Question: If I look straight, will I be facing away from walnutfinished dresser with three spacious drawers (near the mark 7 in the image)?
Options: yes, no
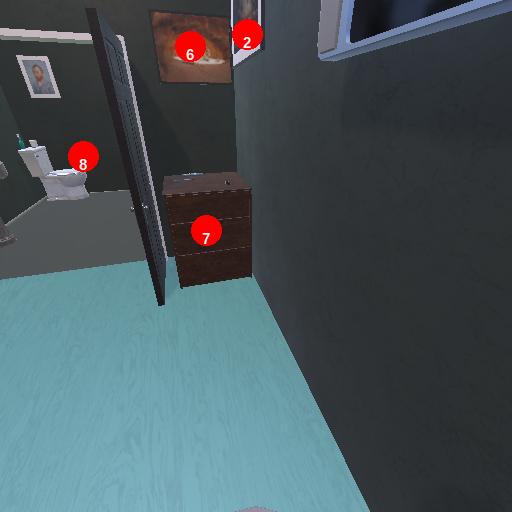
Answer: yes